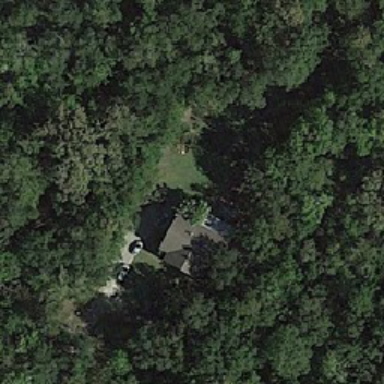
The building with two cars is surrounded by many crowded green trees .